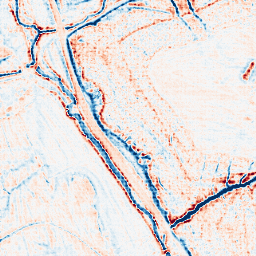
Category: edge_preserving
Decomposition family: anisotropic_diffusion
Decomposition parameters: iterations: 50
kappa: 50
gamma: 0.05
Upsampling method: sinc_hamming
Upsampling parameters: scale: 4
kernel_size: 4
Upsampling scale: 4